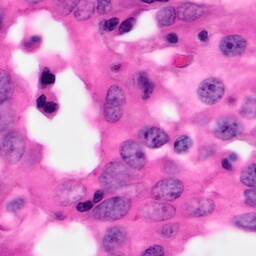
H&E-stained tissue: Pancreatic